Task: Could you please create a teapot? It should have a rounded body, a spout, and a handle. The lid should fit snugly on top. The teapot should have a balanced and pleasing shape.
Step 93:
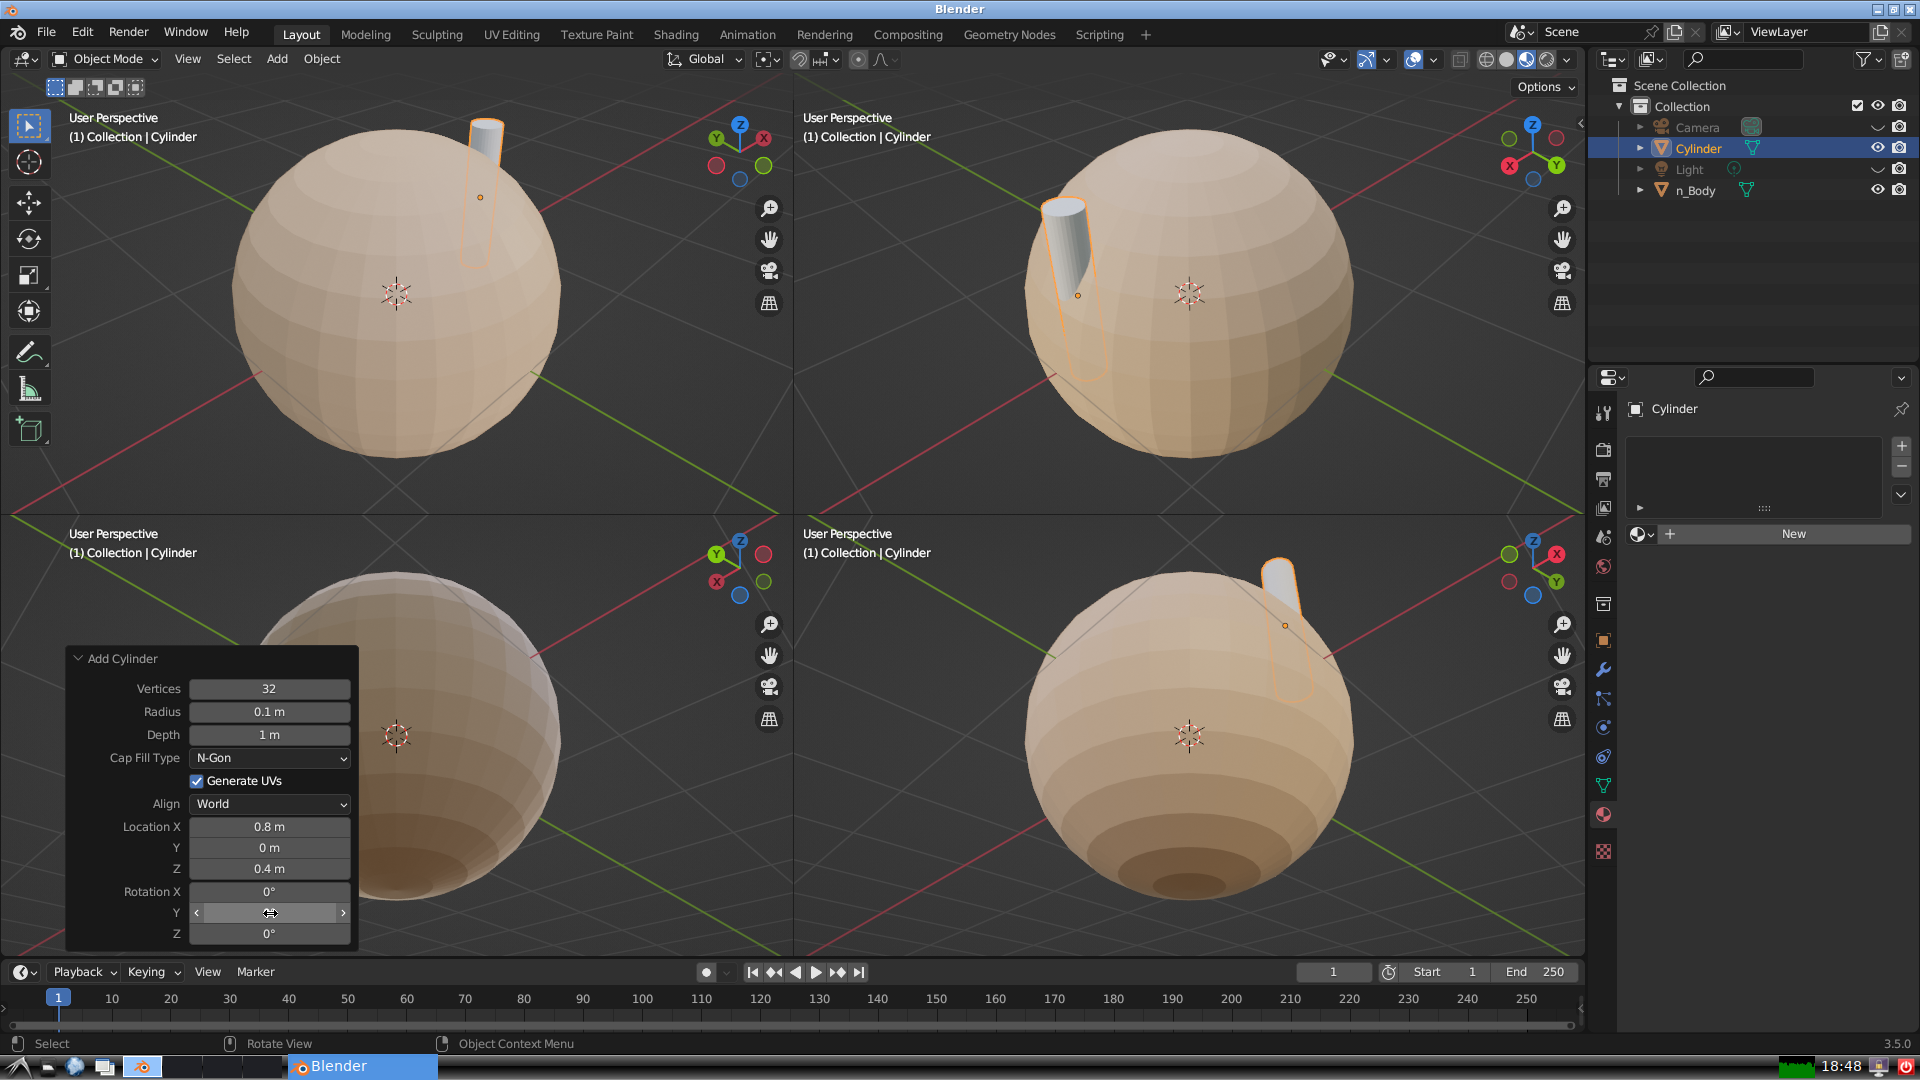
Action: click: no